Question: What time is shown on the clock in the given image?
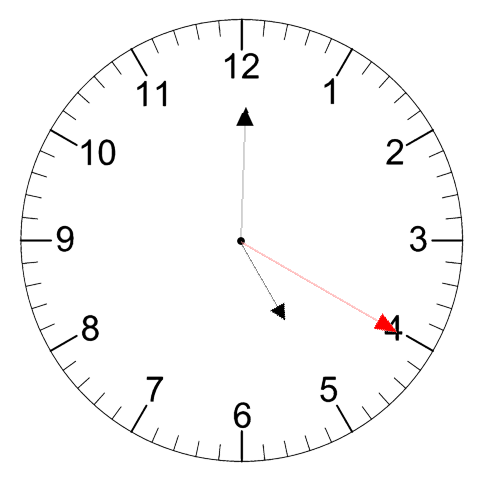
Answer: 05:00:20